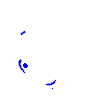
Particle: pion